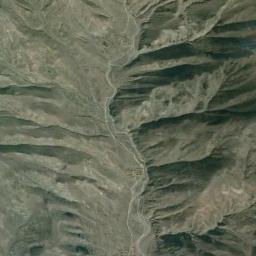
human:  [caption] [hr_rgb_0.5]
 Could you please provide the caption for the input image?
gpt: The folded mountain consists of some ridges and valleys of different sizes .

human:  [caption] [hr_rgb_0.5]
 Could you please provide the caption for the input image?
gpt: The mountain is full of black soil .

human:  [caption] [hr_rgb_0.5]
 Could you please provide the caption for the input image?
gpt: You can see the veins of the mountain clearly .

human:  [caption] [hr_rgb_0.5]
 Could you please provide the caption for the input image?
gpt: The mountains are winding and undulating .

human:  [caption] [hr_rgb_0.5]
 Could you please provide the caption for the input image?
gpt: There are some ridges on the gray mountain .